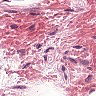
Metastatic tissue present: no